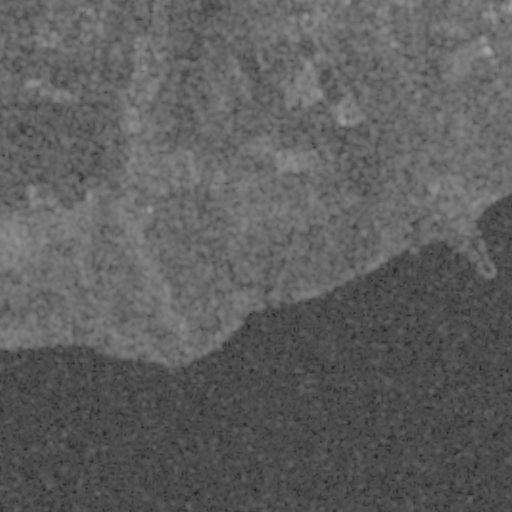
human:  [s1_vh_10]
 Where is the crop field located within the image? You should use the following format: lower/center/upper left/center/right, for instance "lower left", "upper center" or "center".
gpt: The crop field is located in the upper right of the image.
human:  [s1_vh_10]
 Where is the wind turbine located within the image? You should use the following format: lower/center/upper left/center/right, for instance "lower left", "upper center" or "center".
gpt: The wind turbine is located in the upper right of the image.
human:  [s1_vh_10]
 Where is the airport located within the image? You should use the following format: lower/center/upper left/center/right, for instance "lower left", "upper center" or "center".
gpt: There is no airport in the image.

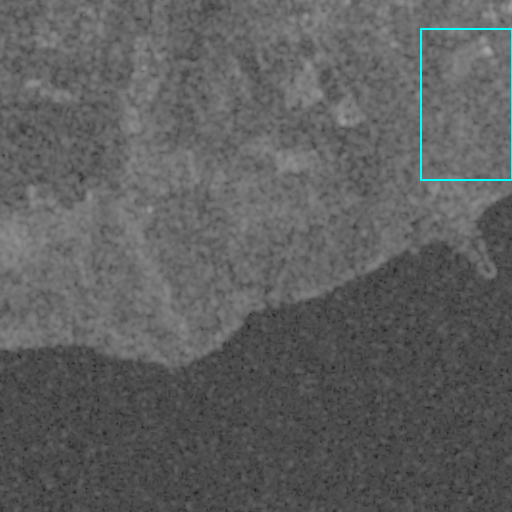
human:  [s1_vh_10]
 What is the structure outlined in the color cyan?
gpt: The structure outlined in cyan is a crop field.
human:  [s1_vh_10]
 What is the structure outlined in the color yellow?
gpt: There is no yellow outline.